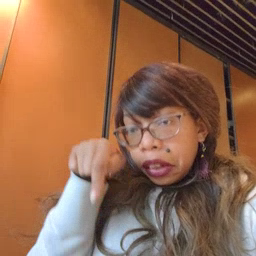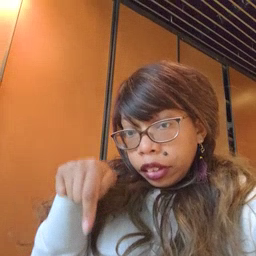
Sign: feet